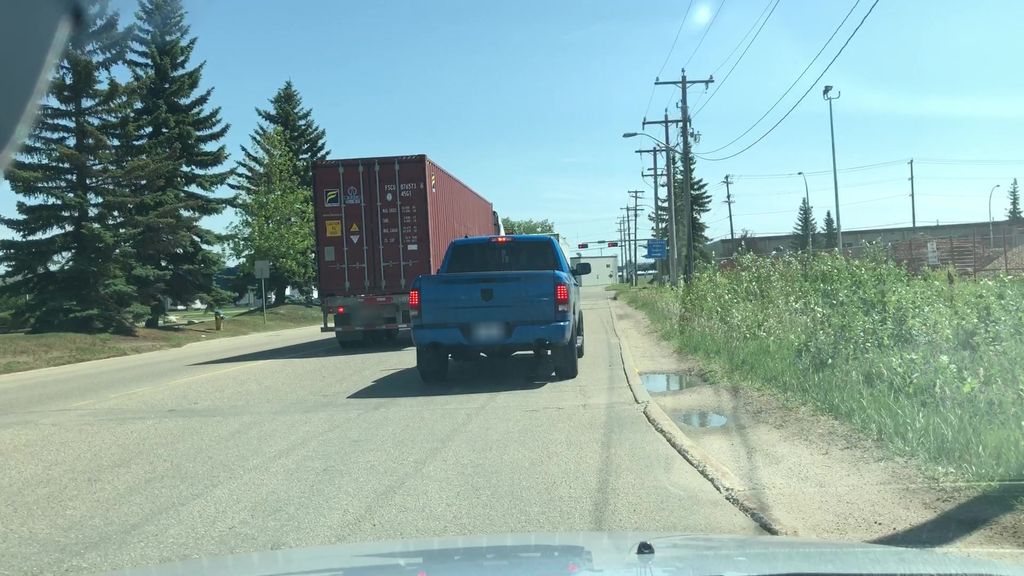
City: edmonton